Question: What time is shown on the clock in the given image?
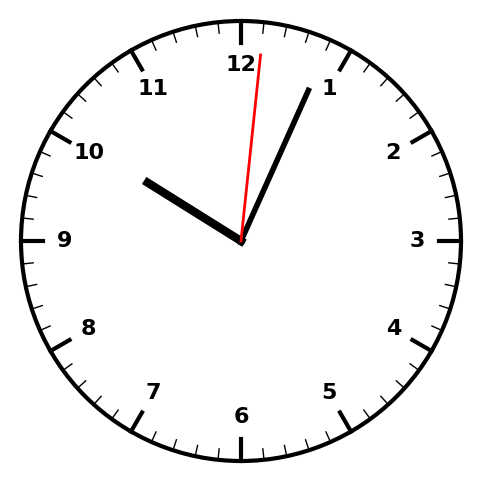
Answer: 10:04:01